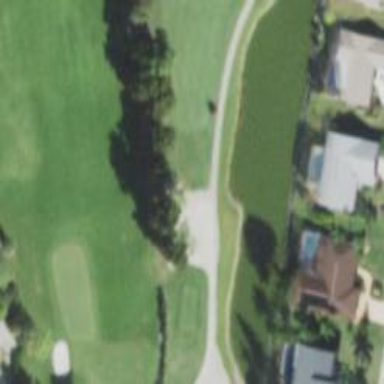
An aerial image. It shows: Golf bunker filled with natural sand.